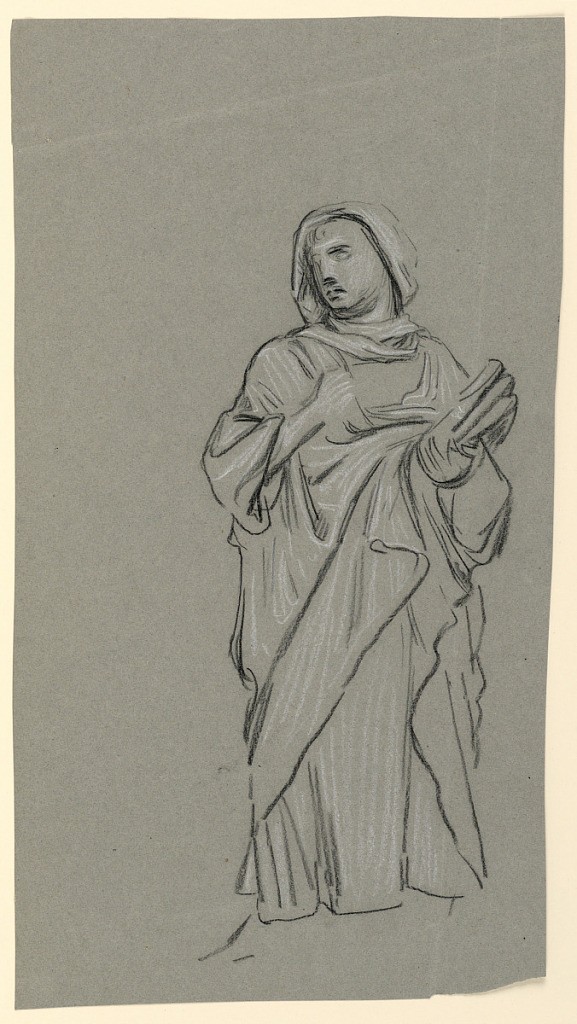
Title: study of a costumed figure
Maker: Elihu Vedder, American, 1836 – 1923
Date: ca. 1890
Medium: black crayon on white chalk, on gray paper
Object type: Drawing
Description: Vertical rectangle. The figure, dressed in monk's garments, faces the viewer, with head turned to the left.